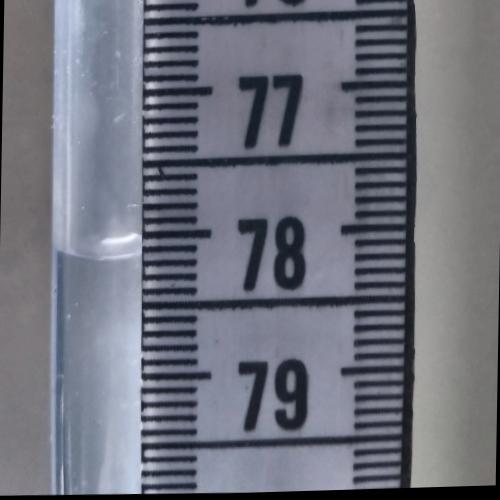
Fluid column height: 78.1 cm